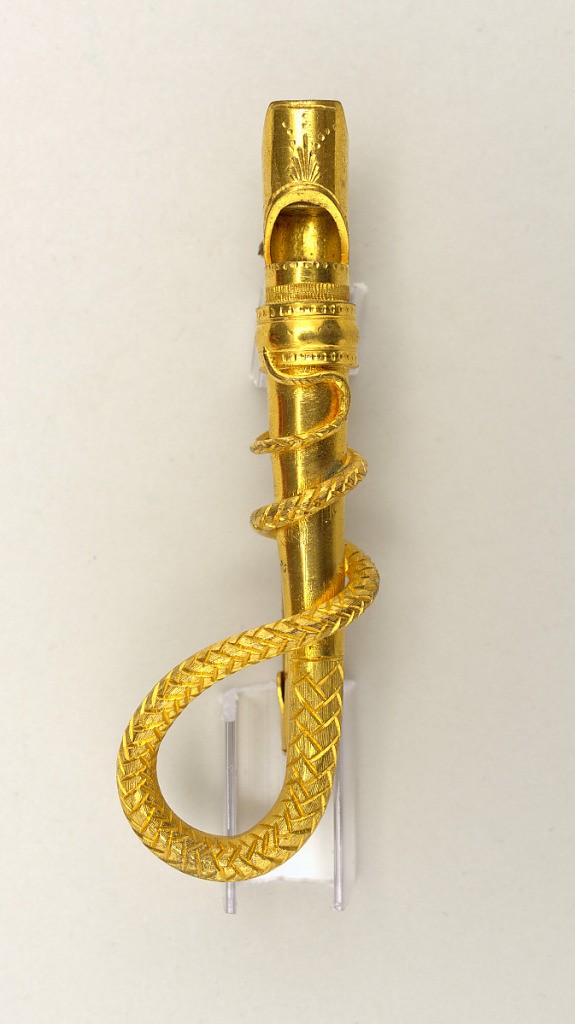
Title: Brooch
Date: late 19th century
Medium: Brooch in design of a whistle made from a whip.
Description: Brooch in design of a whistle made from a whip.